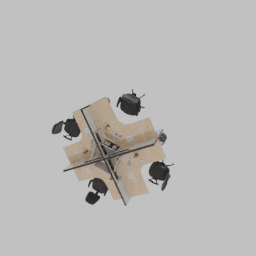
Label: furniture